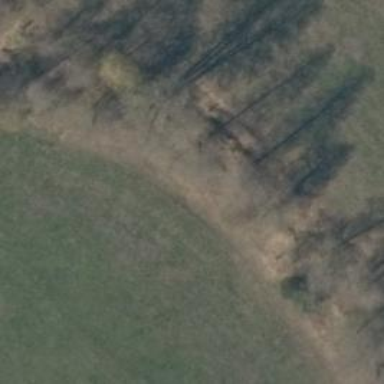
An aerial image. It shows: Row of trees in natural setting.